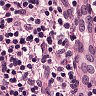
Metastatic tissue present: no